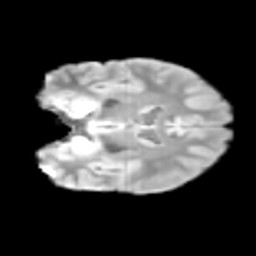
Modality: T2w
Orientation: coronal
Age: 11
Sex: male
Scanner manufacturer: siemens
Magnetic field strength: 3 T
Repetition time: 3.8 s
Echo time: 0.07 s